Question: i have two problems with my wear application on the Moto 360.
It's working fine on other wear watches.
1. the application rotated 90deg left (for information i have android:screenOrientation="portrait" in my manifiest, i don't know if it can be related)
2. The application get translated up (my layout is plain blue, there shouldn't be a white area above the chin. It's seems that the app gets translated to compensate for the chin ???
As you can see in this picture:

I hope you will have ideas to help me solve this problem because it prevents my app from being accepted as a Wear App by google...
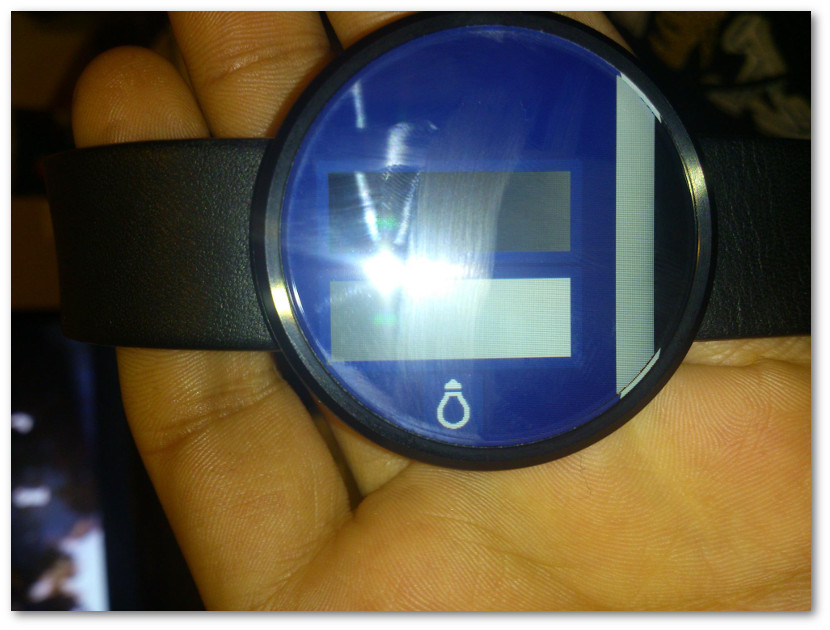
Answer: i found out that is was caused my setting android:screenOrientation="portrait" in my wear manifest